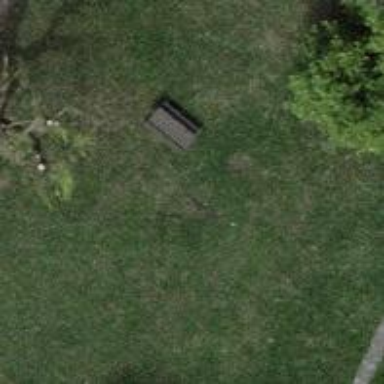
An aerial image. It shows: Picnic table located in leisure land area.